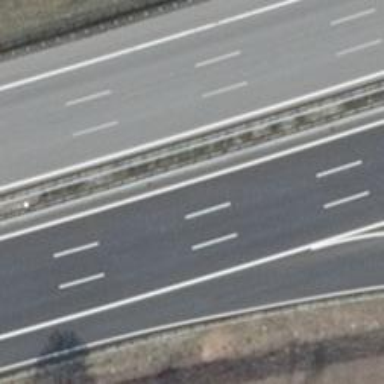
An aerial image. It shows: Motorway junction.